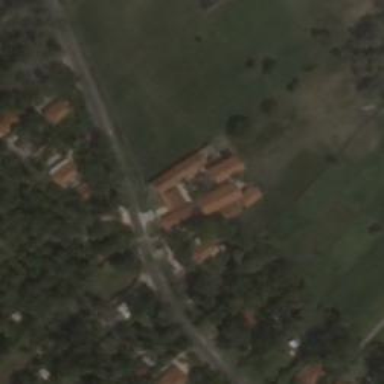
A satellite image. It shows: School.